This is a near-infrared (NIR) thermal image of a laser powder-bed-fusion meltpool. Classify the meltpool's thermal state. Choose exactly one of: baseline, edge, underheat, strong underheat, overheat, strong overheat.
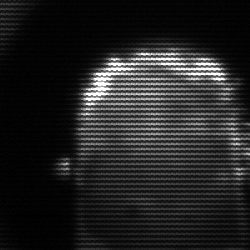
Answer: baseline